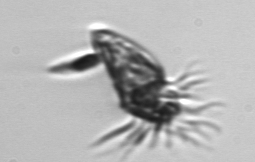
Label: Tontonia_appendiculariformis